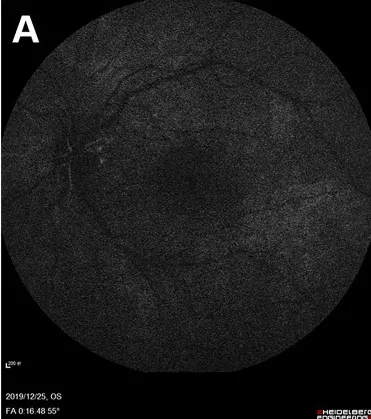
Fundus fluorescein angiography (FFA) 6 months after balloon angioplasty. Left eye angiogram reveals. Restoration of retinal blood flow (decreased arm-to-retina circulation time to 16 s).
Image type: ophthalmic_imaging (autofluorescence)